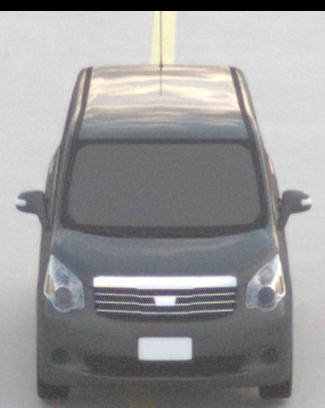
Make: Toyota
Model: Noah
Detailed model: Voxy R70G
Model produced from: 2007
Model produced until: 2013
Doors: 5
Color: gray
Road condition: dry road
Daytime: sunrise or sunset
Contrast: low contrast